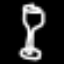
Label: hourglass